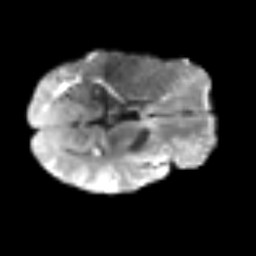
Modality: T2w
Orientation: axial
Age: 40
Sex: male
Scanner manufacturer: siemens
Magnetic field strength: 3 T
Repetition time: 3.2 s
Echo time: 0.081 s